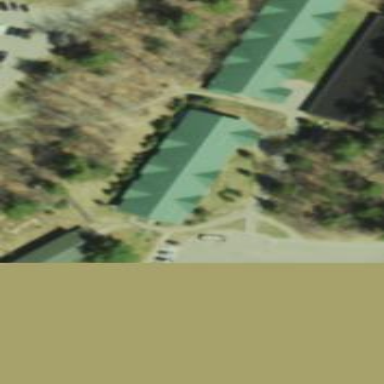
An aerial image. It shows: Dormitory building.